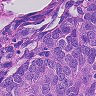
Metastatic tissue present: yes